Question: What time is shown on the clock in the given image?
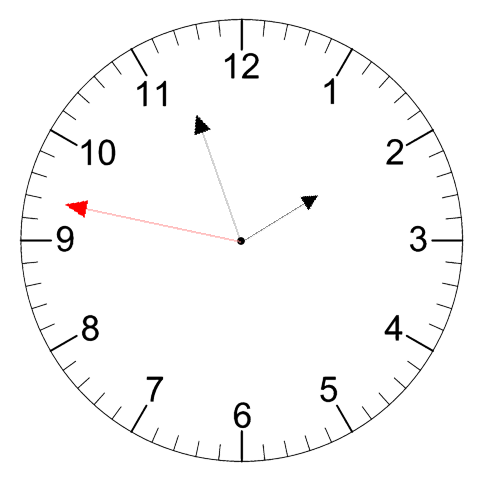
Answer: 01:56:47